Question: I have this piece of code where I am trying to put some text content next to a Facebook page plugin. I am using this code but my content is aligning itself to the bottom of the facebook page plugin. How do I get it to align to the top instead?
'''
<span style="display:inline;">Some content here</span>
<span style="display:inline;"><div class="fb-page" data-href="https://www.facebook.com/page" data-width="400" data-height="500" data-hide-cover="false" data-show-facepile="true" data-show-posts="true"></div></span>
'''
It appears like this:

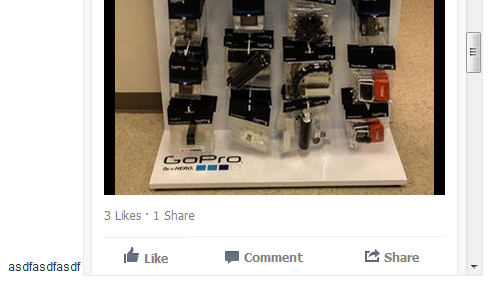
Answer: You can create two columns that are both wrapped with a parent div. Then you just just float each column to their respective side. Example <URL>.
'''
<div class="wrapper">
<div class="align-left">
<span>Some content here</span>
</div>
<div class="align-right">
<div class="fb"></div>
</div>
</div>
'''
'''
//you can ignore the .fb css class, it's just for the example
.fb {
background-color: #ccc;
height: 400px;
width: 300px;
}
.wrapper {
height:500px;
width: 400px;
}
.align-left {
float: left;
width: 200px;
}
.align-right {
float: right;
width: 200px;
}
'''